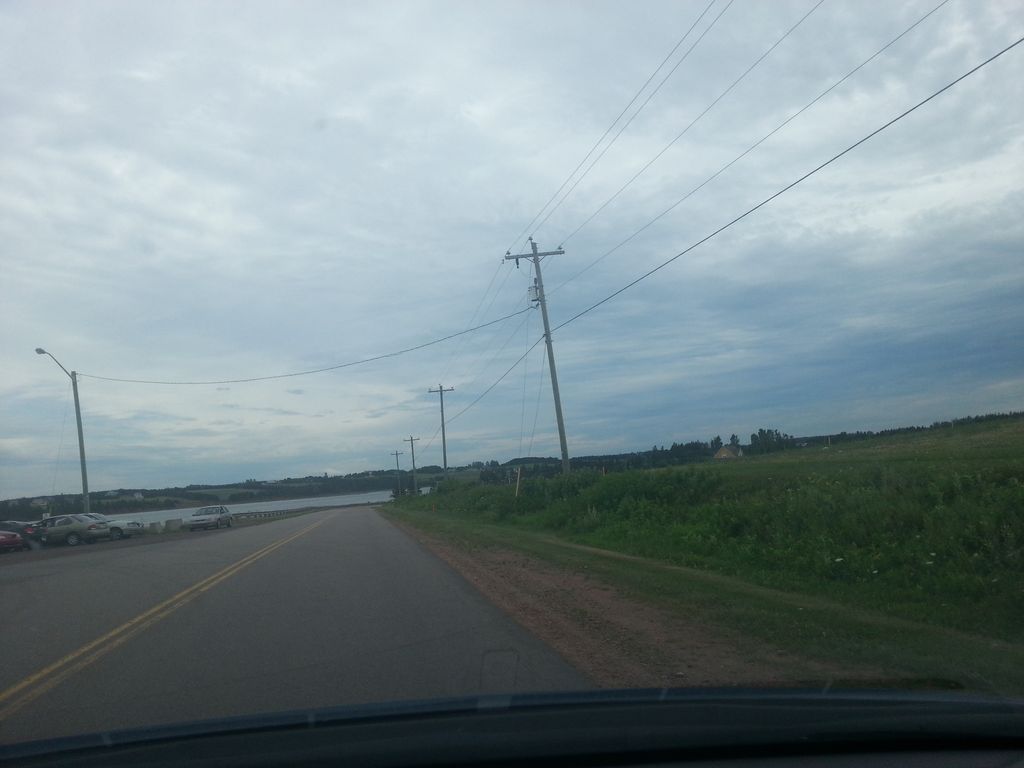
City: charlottetown